Brain MRI, t2w sequence, axial 2D slice.
Patient: age 41, sex F, weight 95 kg, height 1.95 m
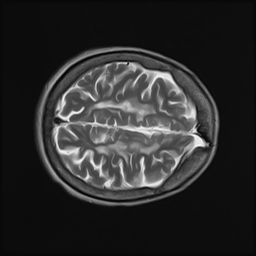